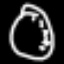
Label: clock